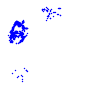
Particle: pion